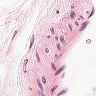
Metastatic tissue present: no